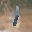
Label: 1